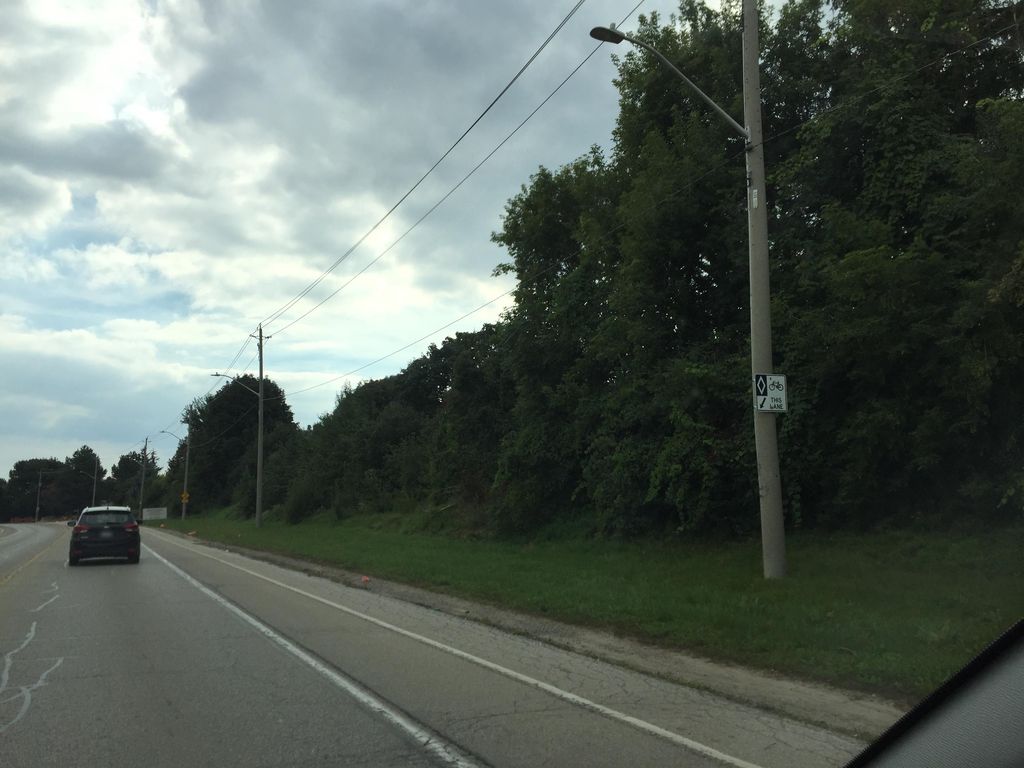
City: kitchener-waterloo